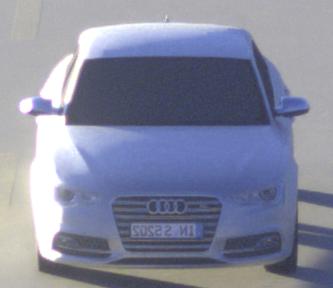
Make: Audi
Model: S5
Detailed model: F5
Model produced from: 2016
Model produced until: 2019
Doors: 2
Color: white
Road condition: dry road
Daytime: sunrise or sunset
Contrast: high contrast